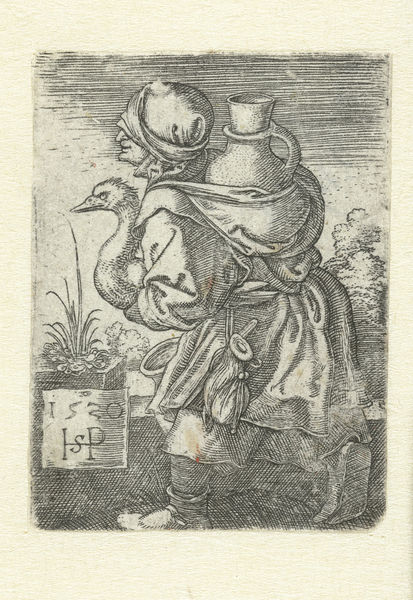
Titel: Boerin op weg naar de markt
Künstler: Hans Sebald Beham
Standort: Amsterdam
Institution: Rijksmuseum
Schlagwörter: pichet, gravure, illustration, oie, 1520